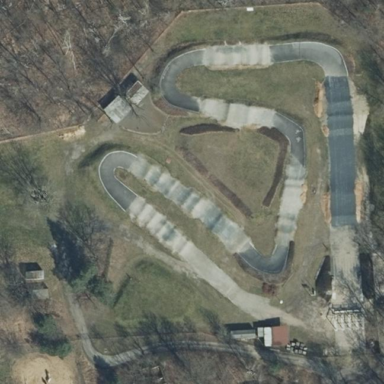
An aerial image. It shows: BMX track on pitch for leisure land.